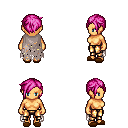
a pixel art fantasy rpg character, female body template, human, tanned skin, gray tattered cape, gold greaves, pink pixie cut hairstyle, brown slippers, four views (front, back, left, right), 2x2 character sprite sheet, small pixel art, hard edges, no anti-aliasing